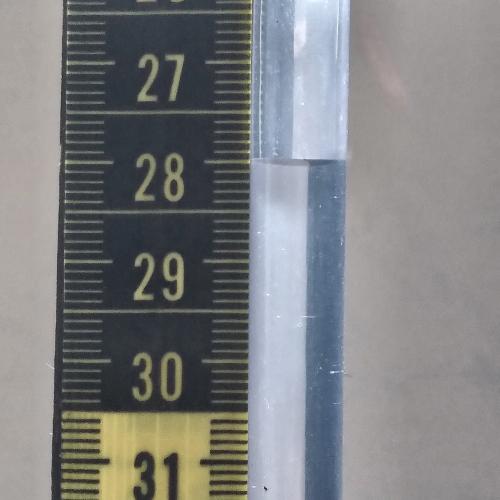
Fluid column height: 28.0 cm